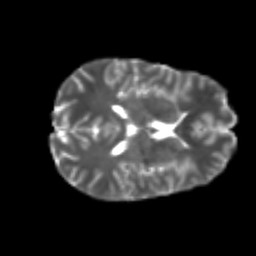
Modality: T2w
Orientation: axial
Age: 25
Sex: male
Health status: healthy
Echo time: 0.074 s